Question: I have a button. It calls another activity with custom listView, that contain images and checkBoxes, marked positions are passed to another activity. It's works well, but I need that retrieved several icons to be displayed in a row into the button, as shown:

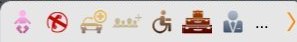
Answer: create a xml file named 'row_lauout.xml' and use 'LinearLayout' in it with 'orientation horizontal' and arrange all your button in that.
in your 'main.xml' create a 'List' and aligned it as per your design.
in java code write a class called 'ListAdapter' which extends either 'BaseAdapter'(or any other adapter based on your need) and override 'getView' method.
inside 'getView' method inflate row_layout.xml as
'''
View view = LayoutInflater.from(parent.getContext()).inflate(R.layout.row_layout,
null);
'''
then implement 'onClick' for all buttons in 'getView' method.
one more suggestion search for . it will help to make scroll very smooth.